RGB frame:
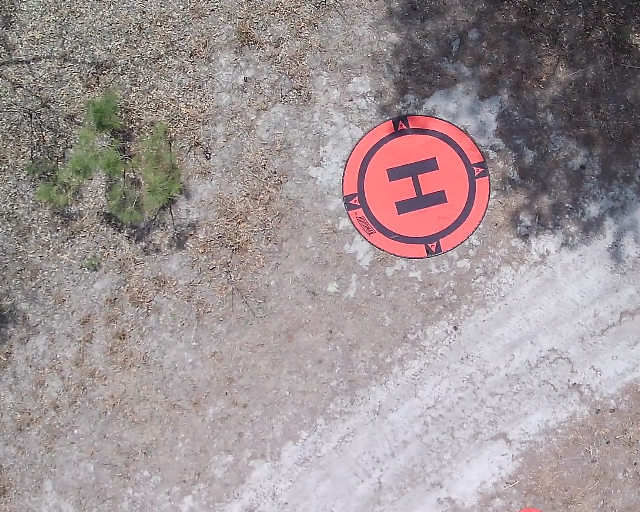
Thermal frame:
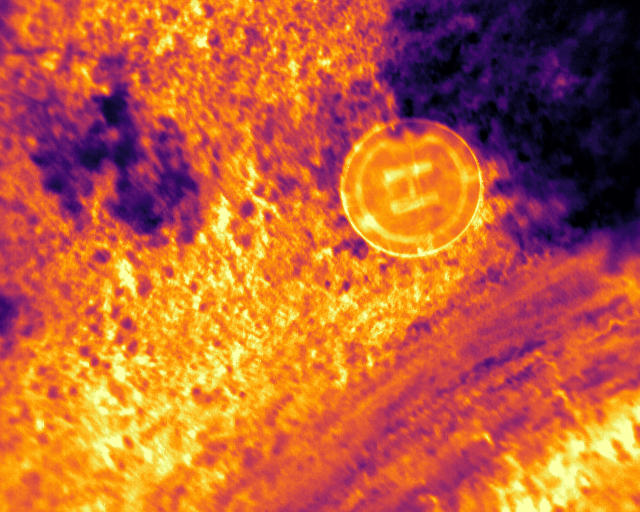
Captured: 2026-02-26 02:33:23
Pixels at or above 80 °C: 0 (fraction of frame: 0)